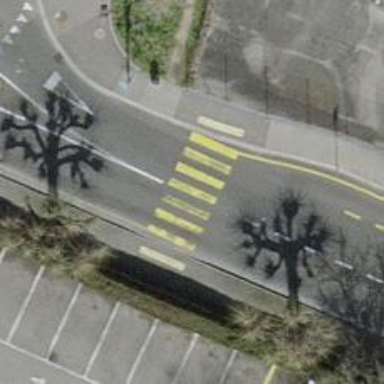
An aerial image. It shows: Uncontrolled zebra crossing on the road.